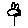
Label: flower